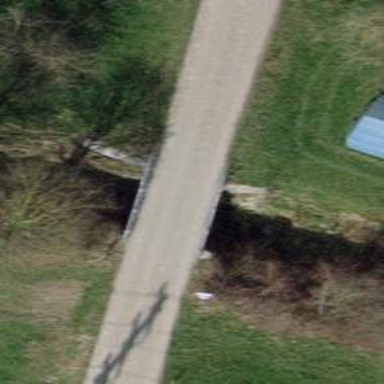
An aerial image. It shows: Unclassified road on bridge.